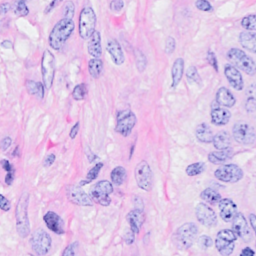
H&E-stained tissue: Breast